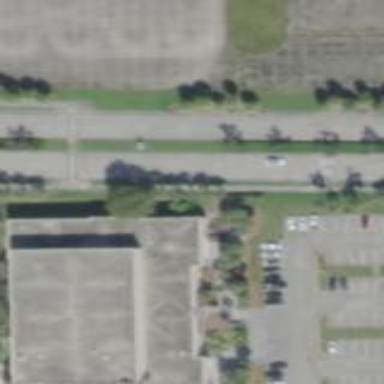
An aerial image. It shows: College building.